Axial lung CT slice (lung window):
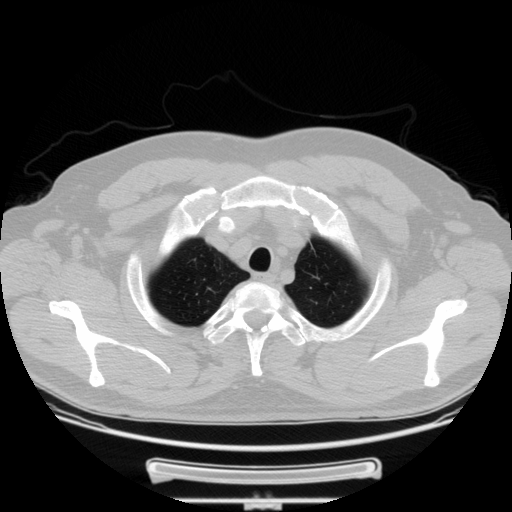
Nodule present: no